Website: home-depot
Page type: customer-info-address
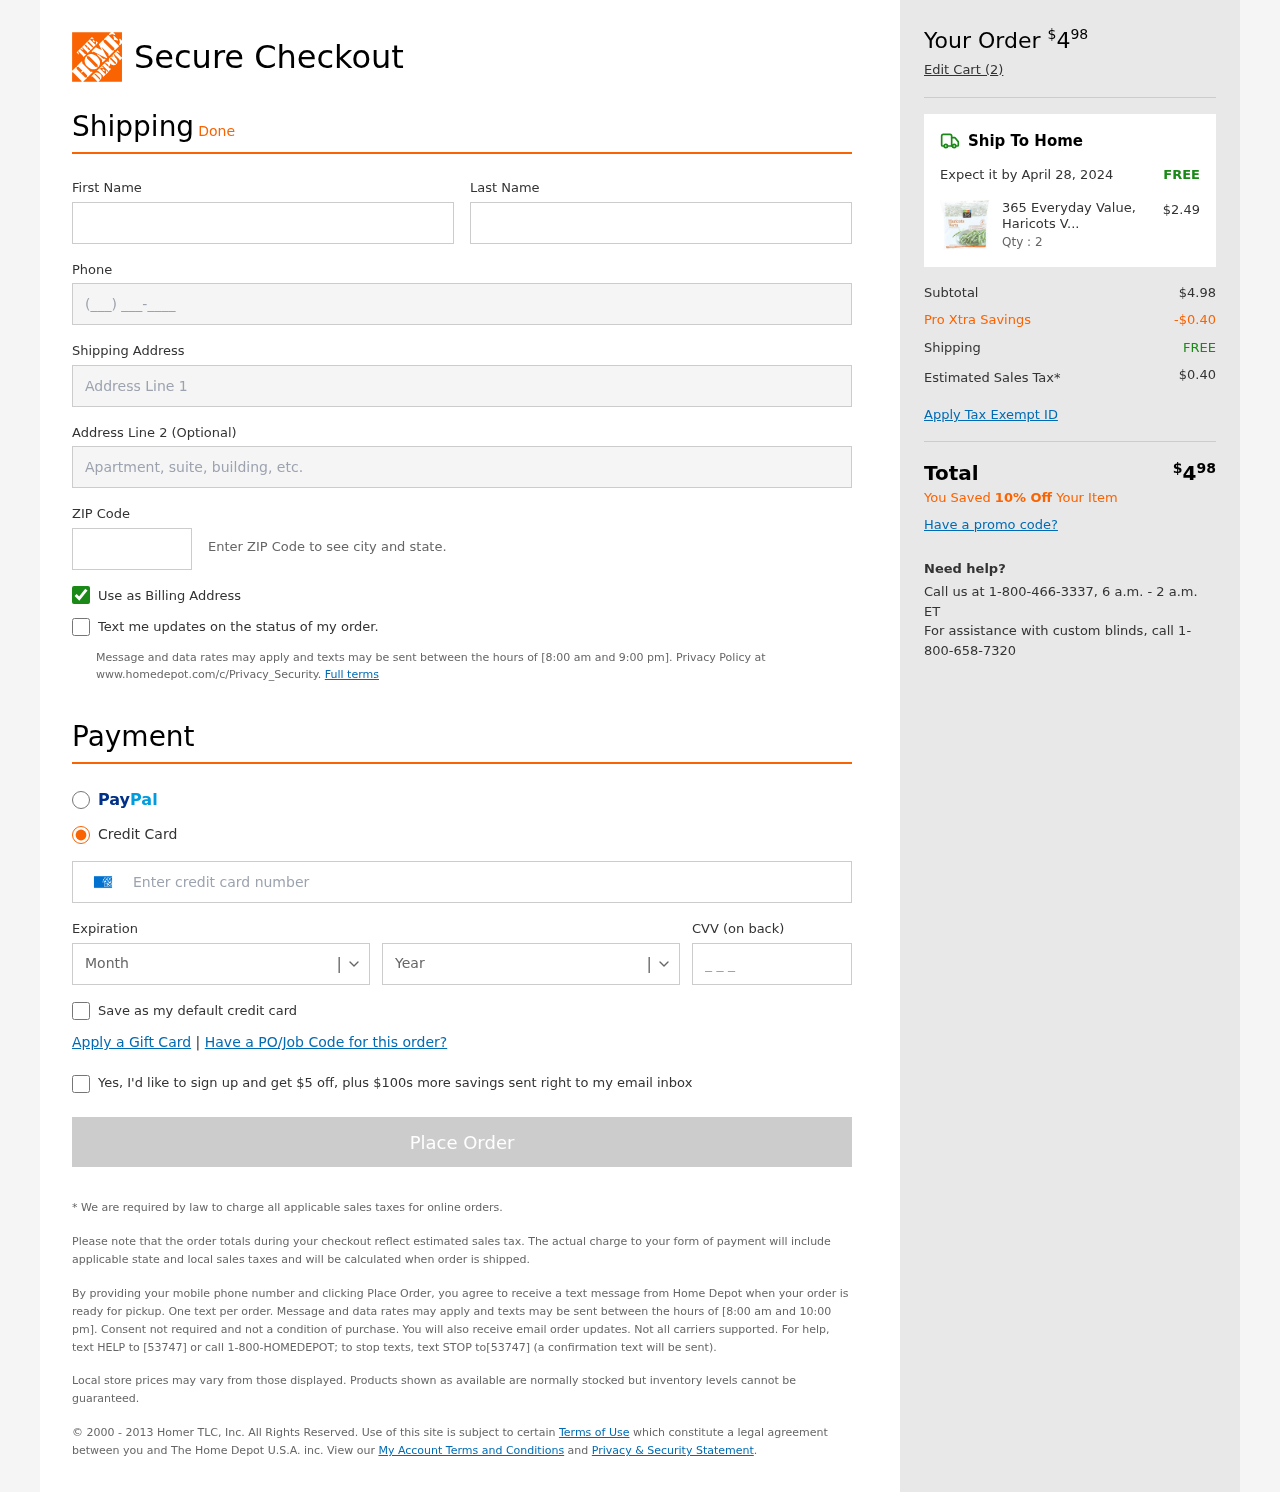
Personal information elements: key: PII_CARD_CVV
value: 8795
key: PII_CARD_EXPIRY_MONTH
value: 08
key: PII_CARD_EXPIRY_YEAR
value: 28
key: PII_CARD_NUMBER
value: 3479 8753 6728 603
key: PII_FIRSTNAME
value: Susan
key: PII_LASTNAME
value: Morales
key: PII_PHONE
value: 4686963500
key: PII_POSTCODE
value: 31147
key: PII_STREET
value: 81027 Jackson Rue
Product elements: key: PRODUCT1_NAME
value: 365 Everyday Value, Haricots Verts (Extra Fine Green Beans), 16 oz, (Frozen)
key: PRODUCT1_PRICE
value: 2.49
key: PRODUCT1_QUANTITY
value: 2
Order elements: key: ORDER_TOTAL
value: $498
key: ORDER_NUM_ITEMS
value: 2
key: ORDER_DELIVERY_DATE
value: April 28, 2024
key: ORDER_SHIPPING_COST
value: FREE
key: ORDER_SUBTOTAL
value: $4.98
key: ORDER_DISCOUNT
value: -$0.40
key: ORDER_SHIPPING_COST2
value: FREE
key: ORDER_TAX
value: $0.40
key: ORDER_TOTAL2
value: $498
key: ORDER_SAVINGS_MESSAGE
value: You Saved 10% Off Your Item